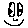
Label: smiley face